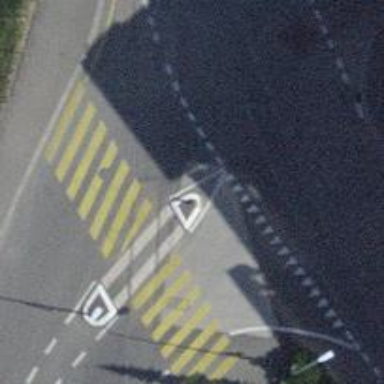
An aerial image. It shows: Raised kerb.